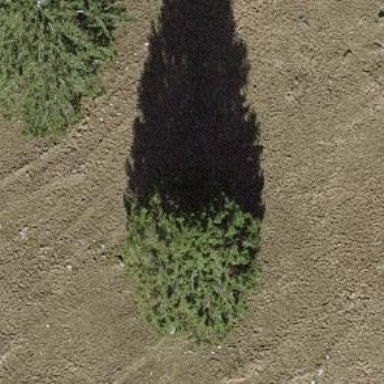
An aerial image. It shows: Single tag "natural: tree."